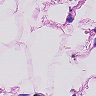
Metastatic tissue present: no